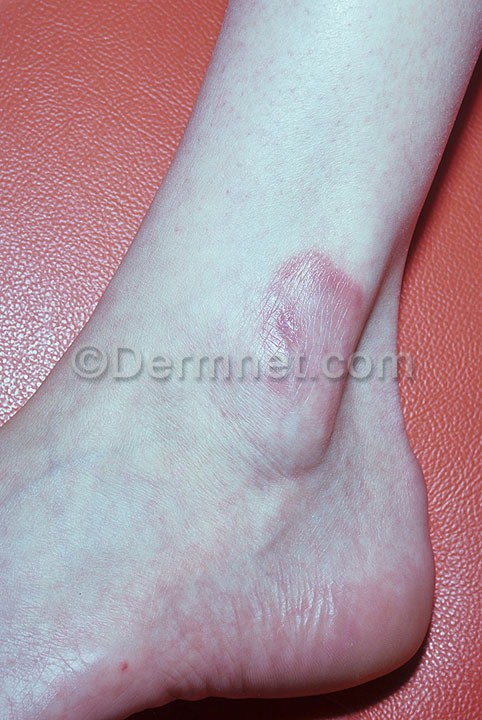
Disease: Systemic Disease